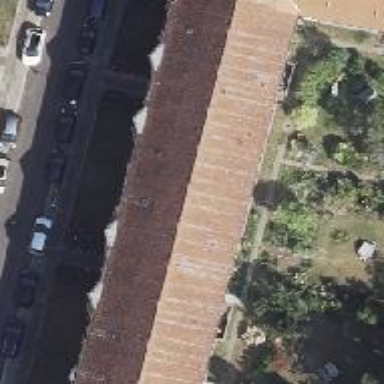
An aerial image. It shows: Residential building with gabled roof made of roof tiles.